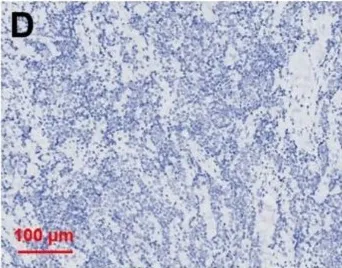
Immunohistochemical staining of primary squamous cell carcinoma of the thyroid (magnification x 200). TTF-1, and p63 was deeply stain (positive); Ki67 proliferation index was 30%; TG and TTF-1 did not stain (negative).
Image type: pathology (immunostaining)